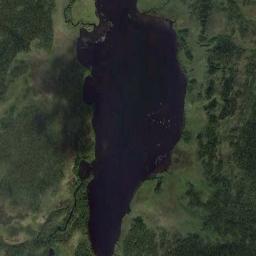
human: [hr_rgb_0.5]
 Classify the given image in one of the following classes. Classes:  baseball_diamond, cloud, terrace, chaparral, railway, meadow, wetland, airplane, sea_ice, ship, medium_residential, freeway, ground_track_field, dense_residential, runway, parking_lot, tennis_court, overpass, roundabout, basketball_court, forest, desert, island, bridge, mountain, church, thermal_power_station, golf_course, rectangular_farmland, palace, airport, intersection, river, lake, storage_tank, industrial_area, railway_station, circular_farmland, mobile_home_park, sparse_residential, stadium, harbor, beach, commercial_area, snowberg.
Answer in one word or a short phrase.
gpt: lake